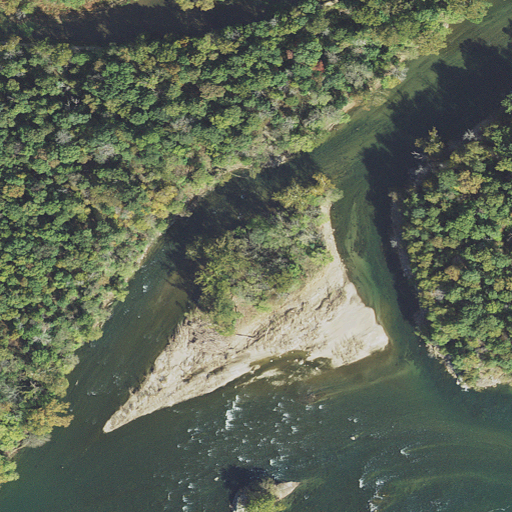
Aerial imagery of island in Maryland named Herzog Island containing deciduous forest, open water, woody wetlands, and herbaceous wetlands